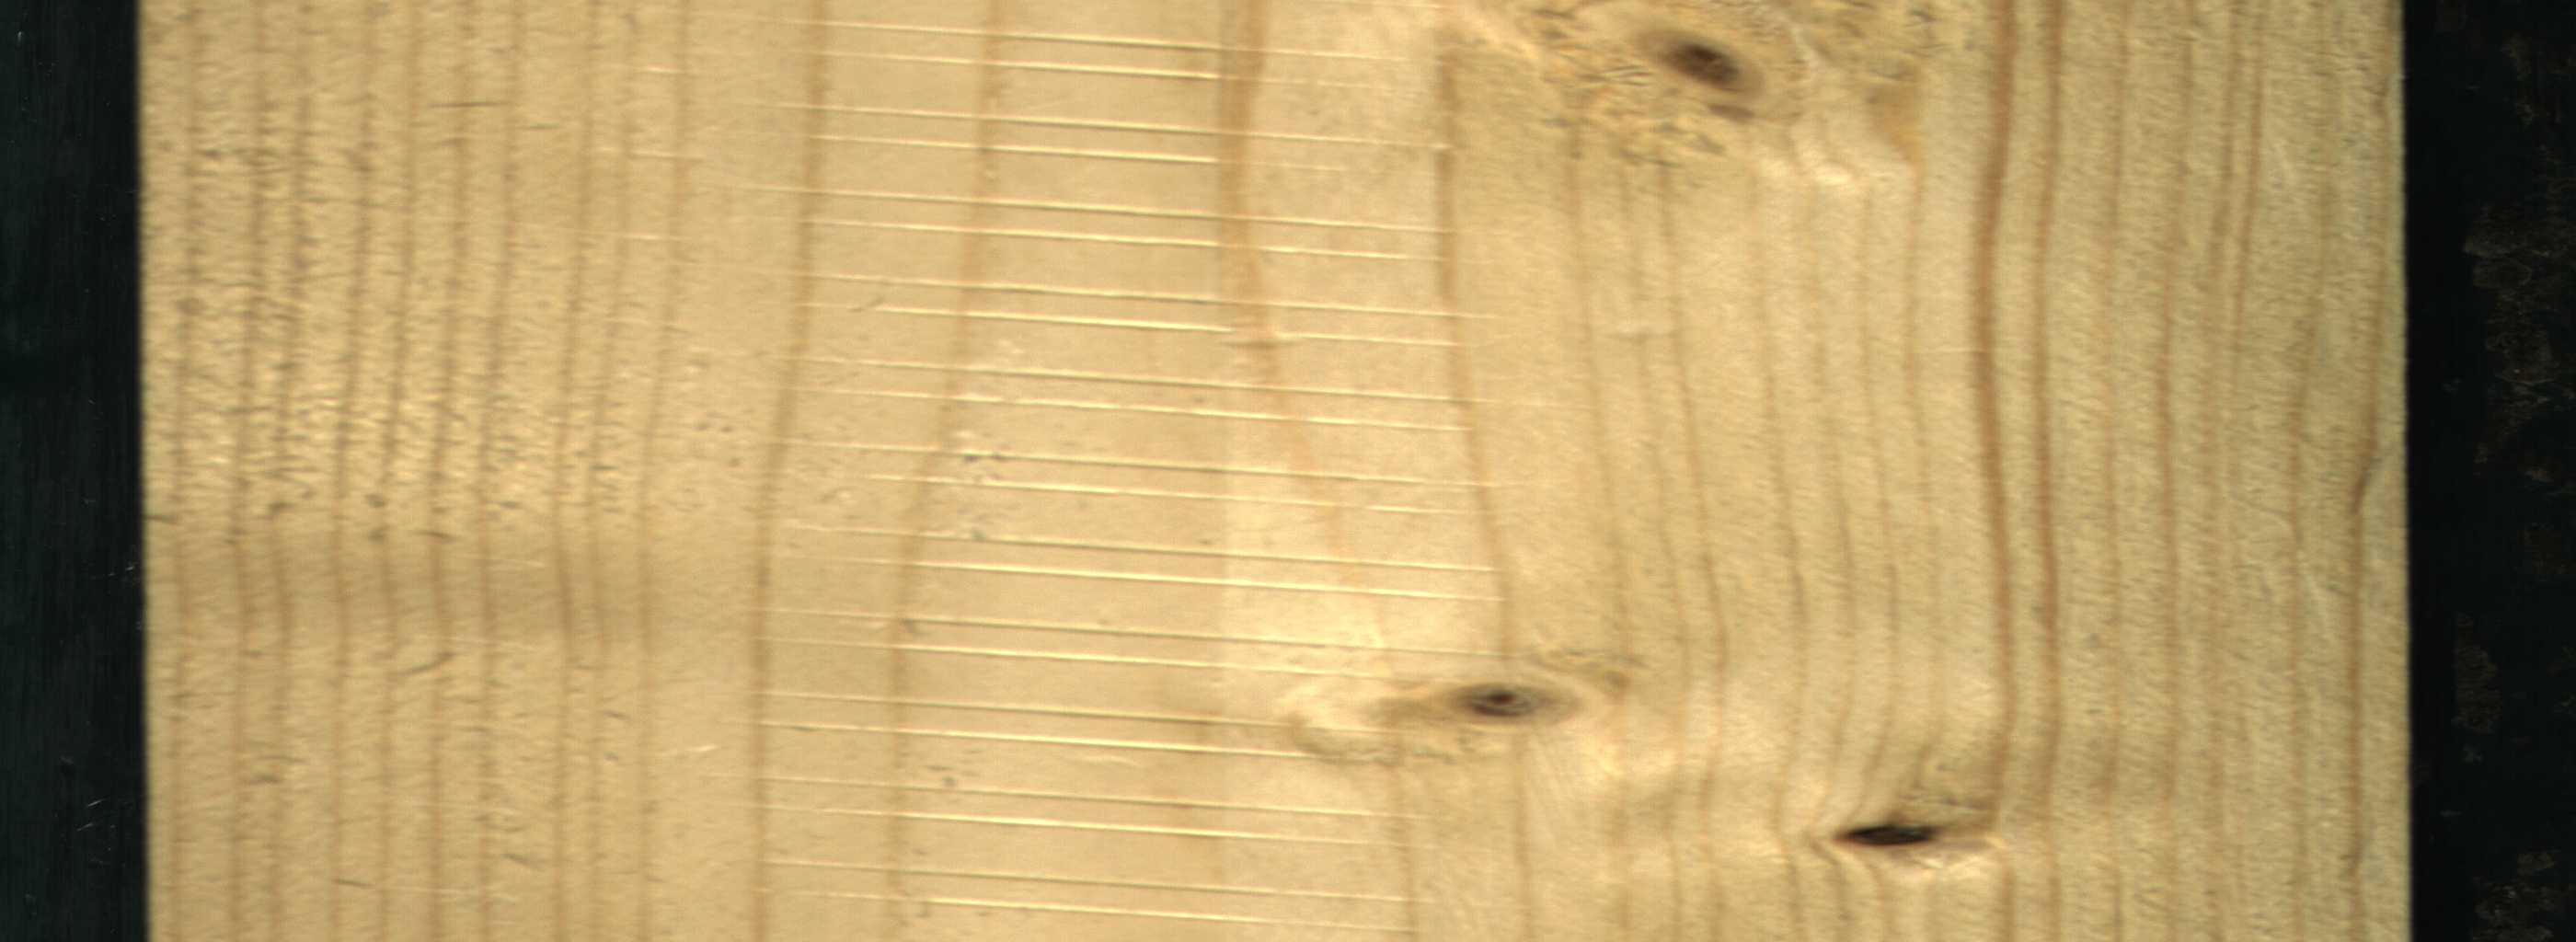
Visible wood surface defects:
Dead_Knot
Live_Knot
Live_Knot